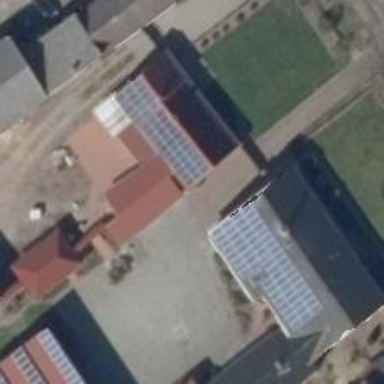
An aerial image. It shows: Solar photovoltaic panel generator producing electricity in small installation.